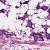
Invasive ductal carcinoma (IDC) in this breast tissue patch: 0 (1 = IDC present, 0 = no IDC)